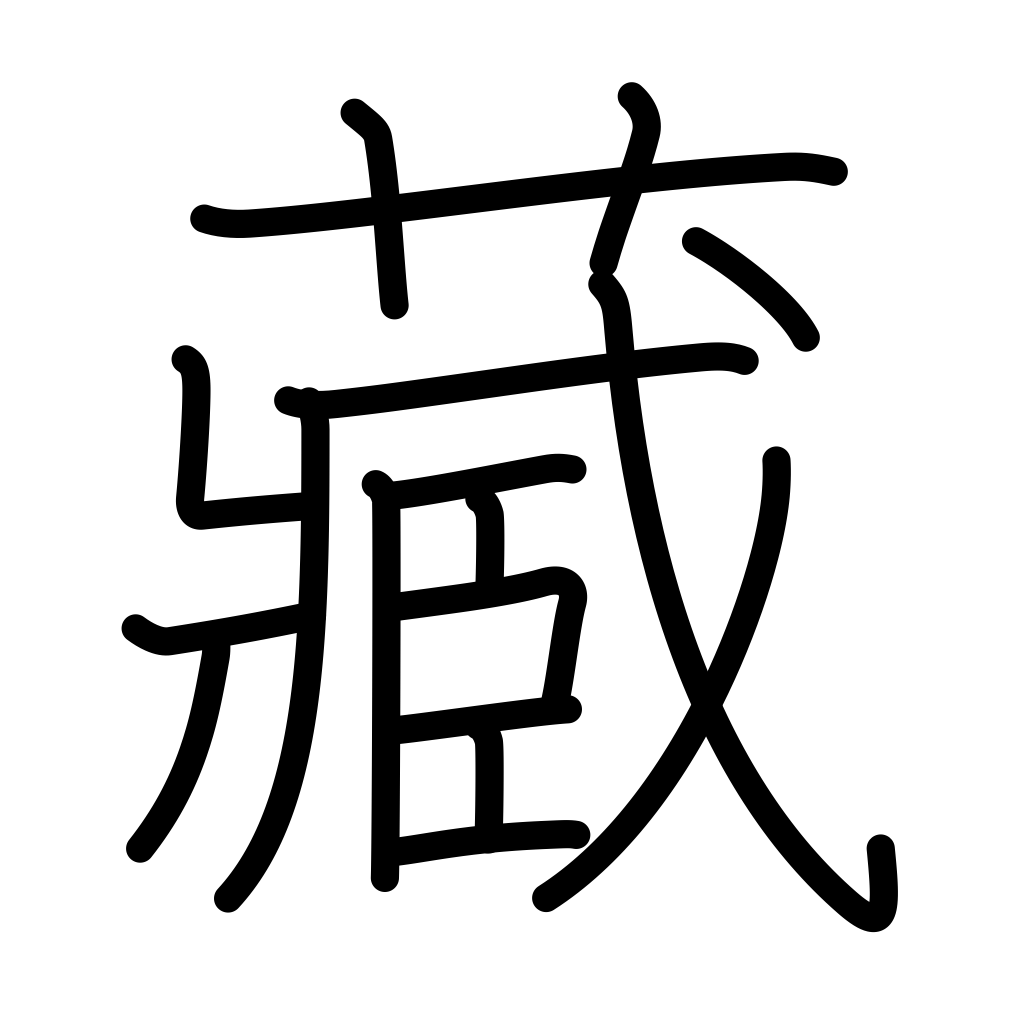
Meaning: hide, own, have, possess